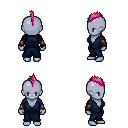
a pixel art fantasy rpg character, female body template, dark elf, purple skin, blue robe, metal pants, pink mohawk hairstyle, cloth bracers, four views (front, back, left, right), 2x2 character sprite sheet, small pixel art, hard edges, no anti-aliasing